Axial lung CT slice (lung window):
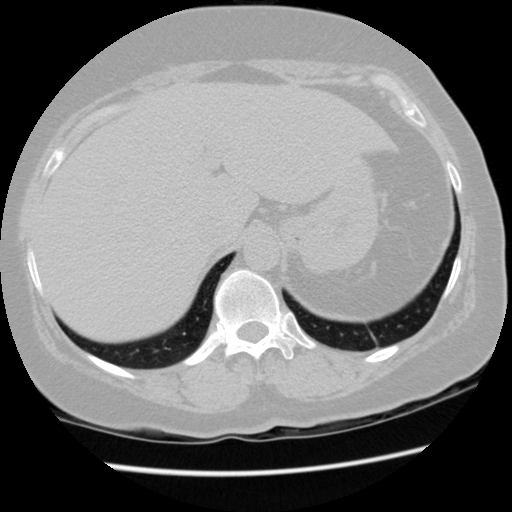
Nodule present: no